Interaction volume radius: 10 \u00c5
Interaction volume height: 25 \u00c5
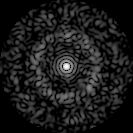
Disorder parameter: 0.8476